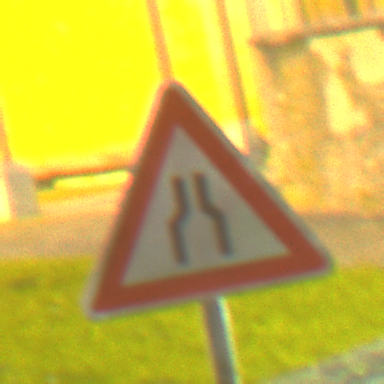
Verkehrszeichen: VerengteFahrbahn
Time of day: Night
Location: Outdoor (Urban)
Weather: PartlyCloudy
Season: NotSpecified
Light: Artificial